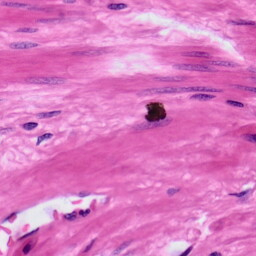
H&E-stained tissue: Prostate